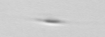
Label: Cylindrotheca_morphotype1